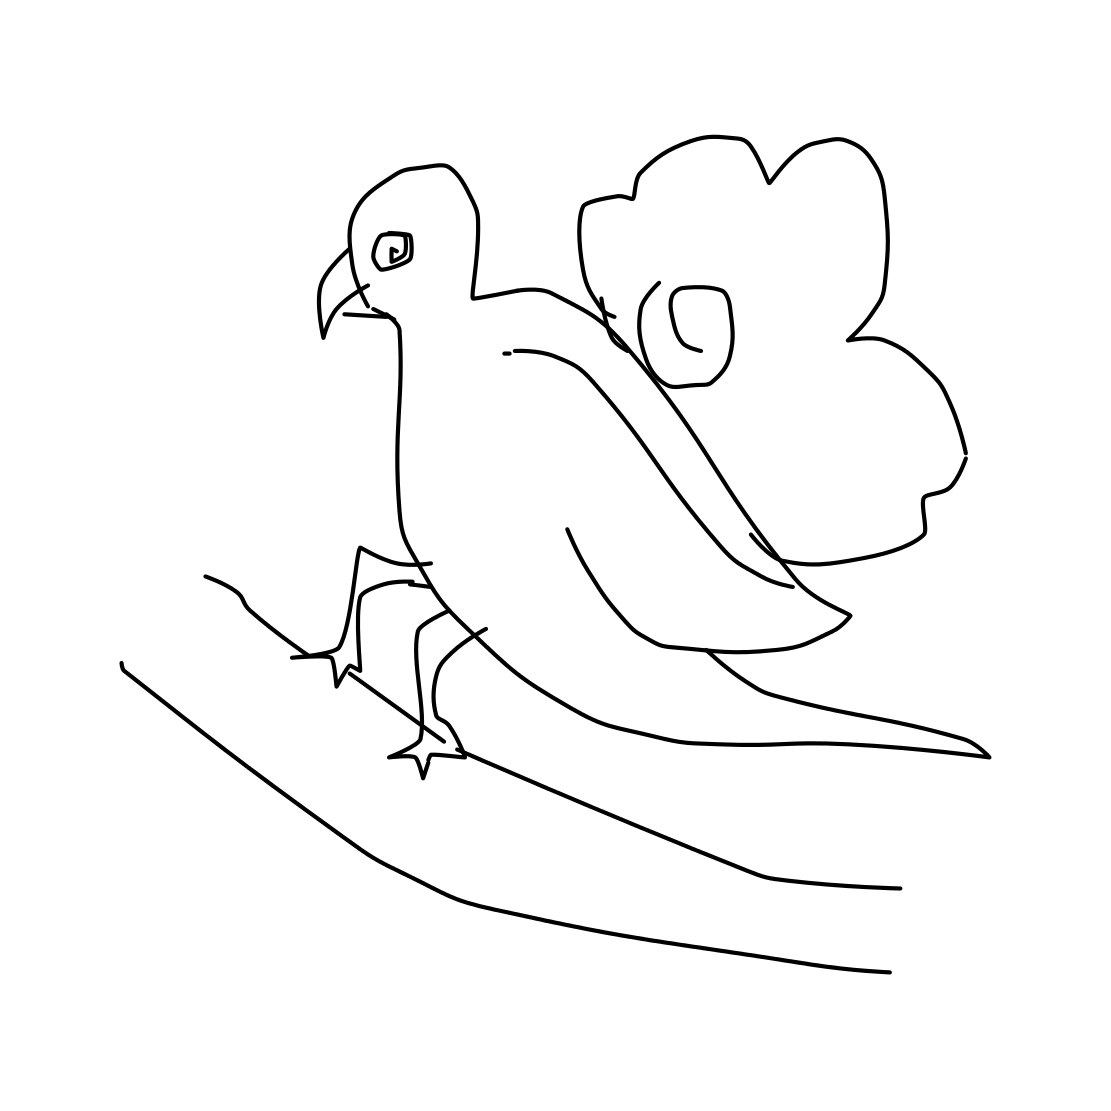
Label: pigeon